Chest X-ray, PA view. Patient: 53 years old, sex F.
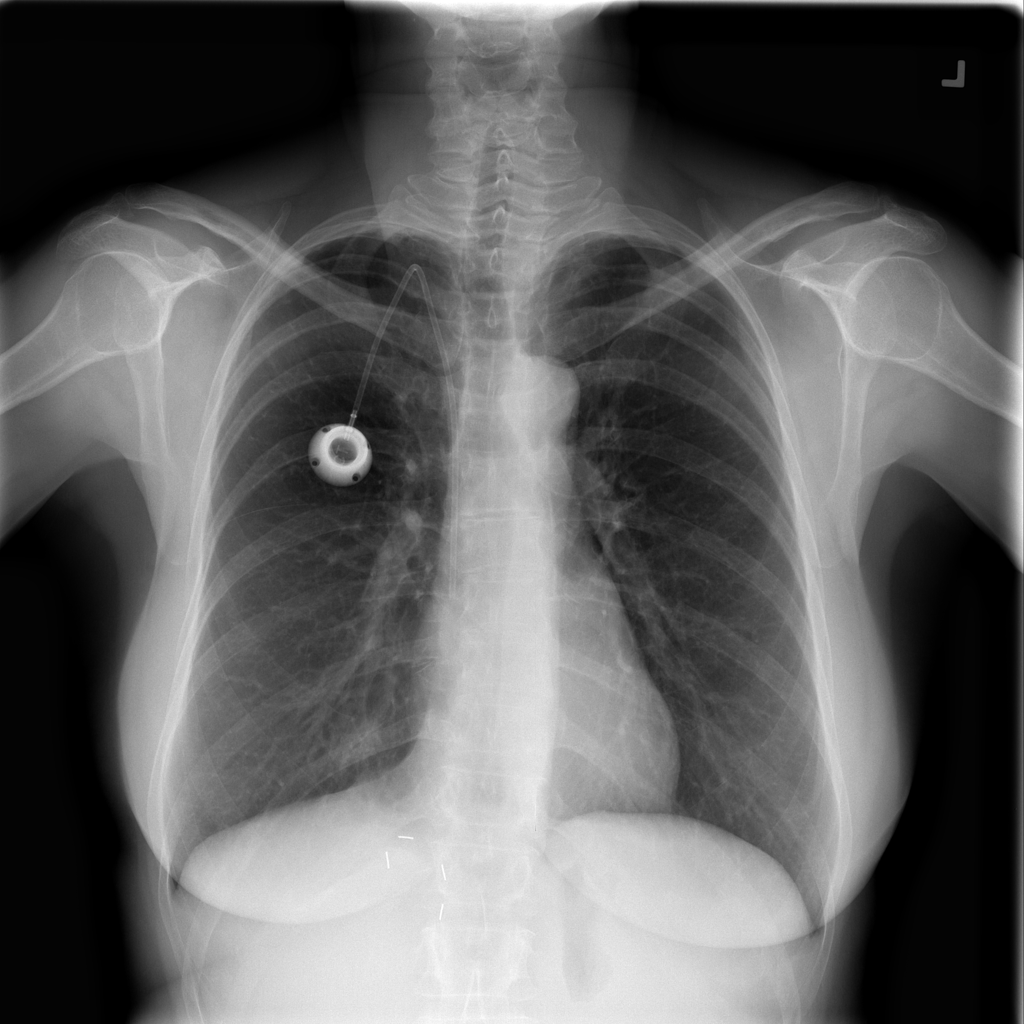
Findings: No Finding